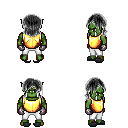
a pixel art fantasy rpg character, male body template, orc, green skin, gold chest armor, white pants, gray long bangs hairstyle, metal gloves, gray slippers, four views (front, back, left, right), 2x2 character sprite sheet, small pixel art, hard edges, no anti-aliasing